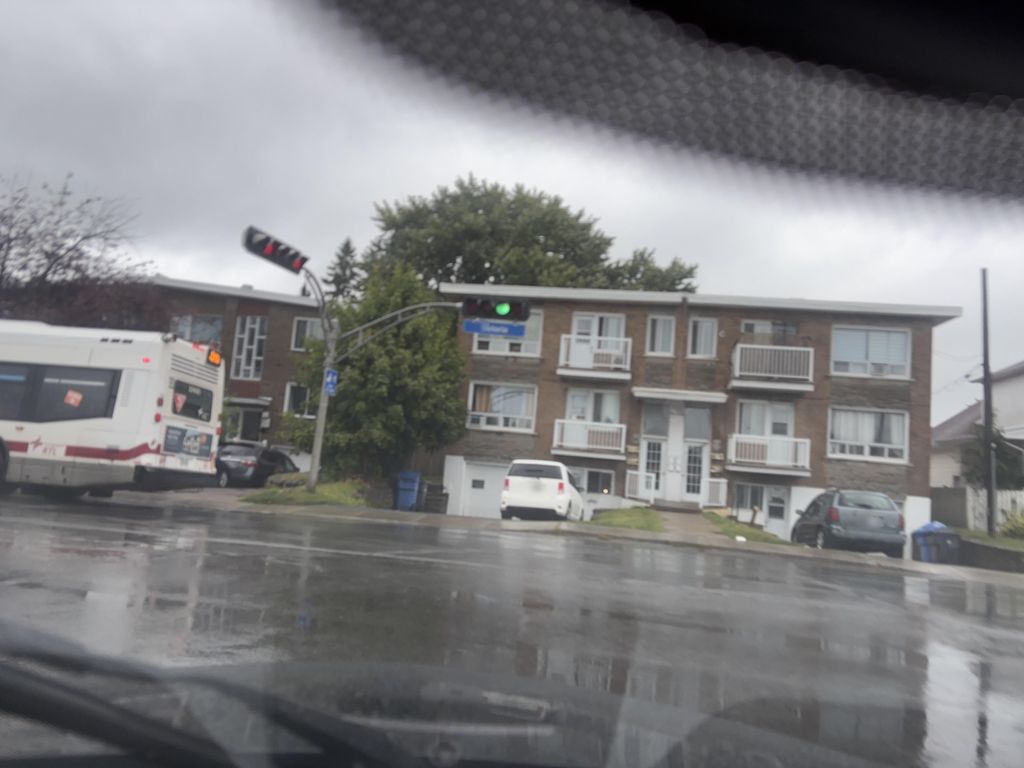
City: montreal